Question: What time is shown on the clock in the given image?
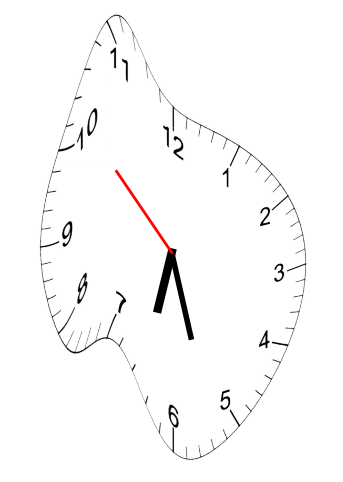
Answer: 06:26:52